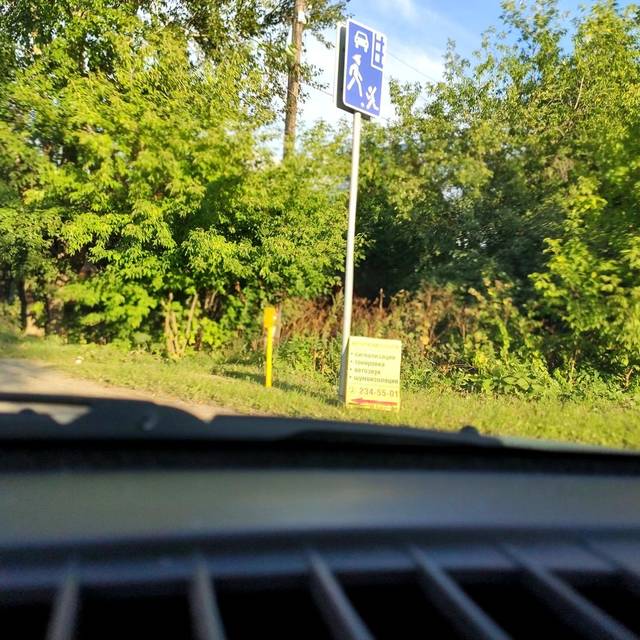
Region: Russia
Coordinates: 57.984, 56.305